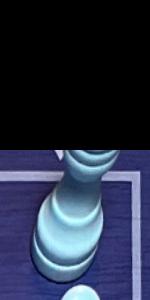
Label: Rook_White